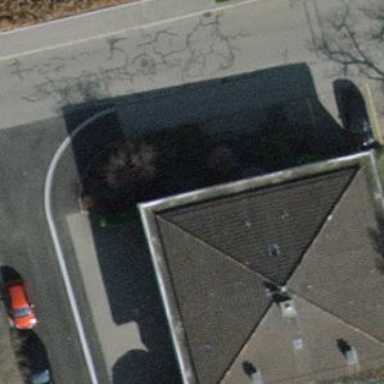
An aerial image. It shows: Building with pyramidal roof shape.